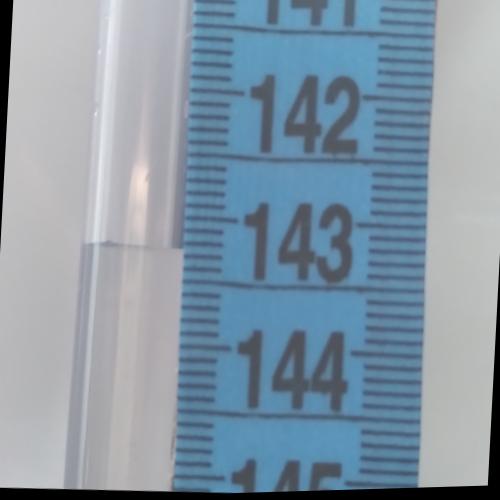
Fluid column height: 143.2 cm